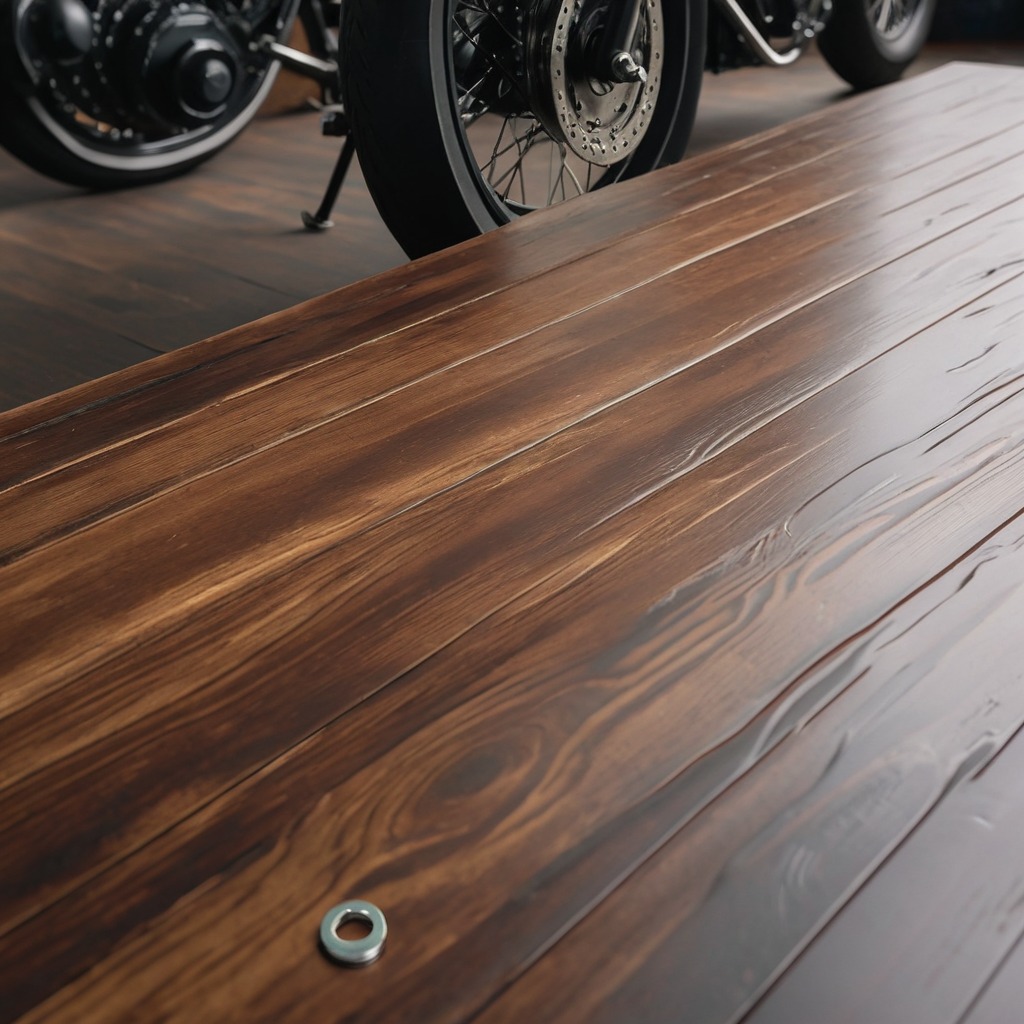
A flat metal washer lies on an oil-spilled wooden table in a vintage motorcycle garage.